Interaction volume radius: 10 \u00c5
Interaction volume height: 15 \u00c5
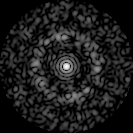
Disorder parameter: 0.855